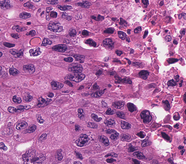
Tumor epithelial tissue: yes
Tumor-associated stroma tissue: no
Normal tissue: no